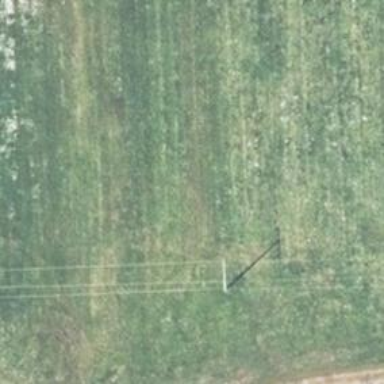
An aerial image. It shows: Power line is depicted.